Question: I want to place a QPushButton and a QLineEdit in together one QTreeView cell by putting them in a container widget that has a QHBoxLayout. However, it doesn't look good, the button is taller than the line editor as you can see in my screen shot below. When the cell contains only a single button or editor, it fills the complete cell, which is what I want.

The problem only occurs on OS-X (I'm using 10.6.8), under Windows and Linux it looks as expected.
I've already set the layout's contentsMargin and spacing to 0. Also setting the widget's padding and margin to 0 using style sheets didn't help. How can I fix this?
My example is in PyQt but I also added the Qt and PySide tags because I don't think it's a Python issue.
'''
import sys
if True:
from PyQt4 import QtCore, QtGui
from PyQt4.QtCore import Qt
else:
from PySide import QtCore, QtGui
from PySide.QtCore import Qt
def setSizePolicies(widget,
horPolicy=QtGui.QSizePolicy.MinimumExpanding,
verPolicy=QtGui.QSizePolicy.MinimumExpanding):
sizePolicy = widget.sizePolicy()
sizePolicy.setHorizontalPolicy(horPolicy)
sizePolicy.setVerticalPolicy(verPolicy)
widget.setSizePolicy(sizePolicy)
def createContainer():
container = QtGui.QFrame()
if False: # setting this to True doesn't help
container.setStyleSheet("""
QWidget {
margin: 0px;
padding: 0px;
border: 1px solid blue;
border-radius: 0px;
background-color: #CCCCCC;
}
QLineEdit { background-color: #FFFF00; }
QPushButton { background-color: #FF00FF; }
QPushButton:pressed { background-color: #AA00AA; }
""")
hLayout = QtGui.QHBoxLayout()
hLayout.setSpacing(0)
hLayout.setContentsMargins(0, 0, 0, 0)
container.setLayout(hLayout)
return container, hLayout
class MyTableView(QtGui.QTreeView):
def __init__(self):
super(MyTableView, self).__init__()
model = QtGui.QStandardItemModel(3, 2)
self.setModel(model)
self.header().resizeSection(0, 200)
self.header().resizeSection(1, 300)
self.resize(550, 400)
self.setUniformRowHeights(True)
self.setAlternatingRowColors(True)
# Create a single QLineEdit inside a container widgets that has a
# QHBoxLayout. The edior fills the entire table cell.
container0, hlayout0 = createContainer()
lineEdit0 = QtGui.QLineEdit("Fills entire cell")
setSizePolicies(lineEdit0)
hlayout0.addWidget(lineEdit0)
model.setData(model.index(0, 0), "Only a line editor")
self.setIndexWidget(model.index(0, 1), container0)
# Create a single QPushButton inside a container widgets that has a
# QHBoxLayout. The button fills the entire table cell.
container1, hlayout1 = createContainer()
button1 = QtGui.QPushButton("Fills entire cell")
setSizePolicies(button1)
hlayout1.addWidget(button1)
model.setData(model.index(1, 0), "Only a push button")
self.setIndexWidget(model.index(1, 1), container1)
# When a button and editor are both put in a cell, the button is taller.
# Also there is some overlap between them.
container2, hLayout2 = createContainer()
button2 = QtGui.QPushButton("Taller button")
setSizePolicies(button2)
hLayout2.addWidget(button2)
lineEdit2 = QtGui.QLineEdit("Smaller editor")
setSizePolicies(lineEdit2)
hLayout2.addWidget(lineEdit2)
model.setData(model.index(2, 0), "A button and an editor")
self.setIndexWidget(model.index(2, 1), container2)
if __name__ == '__main__':
app = QtGui.QApplication(sys.argv)
tableView = MyTableView()
tableView.show()
sys.exit(app.exec_())
'''
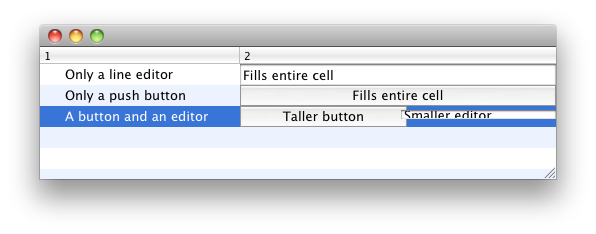
Answer: I've found a workaround that works for me. When using a 'QToolButton' instead of a 'QPushbutton' the button has the same height as the line editor.